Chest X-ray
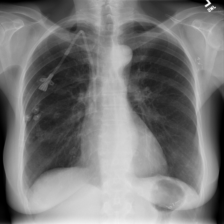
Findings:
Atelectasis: negative
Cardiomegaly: negative
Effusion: negative
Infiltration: negative
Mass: negative
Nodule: negative
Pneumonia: negative
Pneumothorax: negative
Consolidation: negative
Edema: negative
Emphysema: negative
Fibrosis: negative
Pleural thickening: negative
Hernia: negative